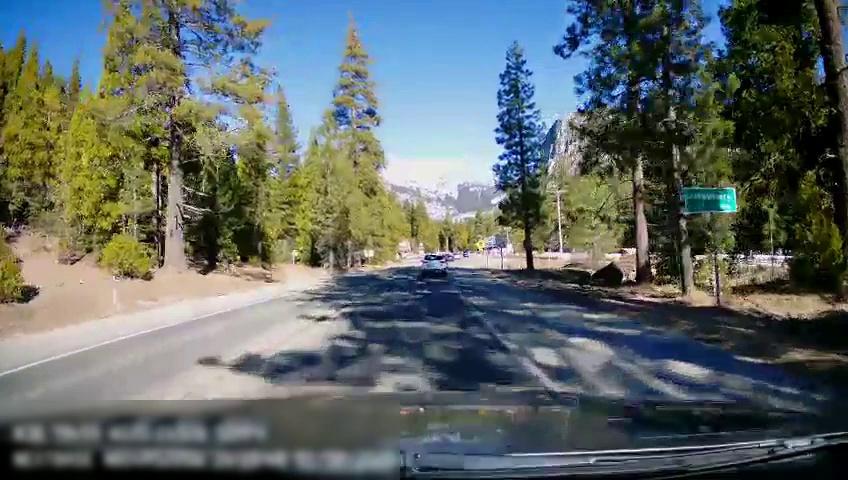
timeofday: Day
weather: Sunny
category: Drivable Space
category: Vehicles | SUV
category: Lanes | Opposite Lane
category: Lanes | Current Lane
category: Traffic | Signs
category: Traffic | Signs